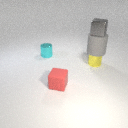
small red rubber cube in front of small yellow metal cylinder